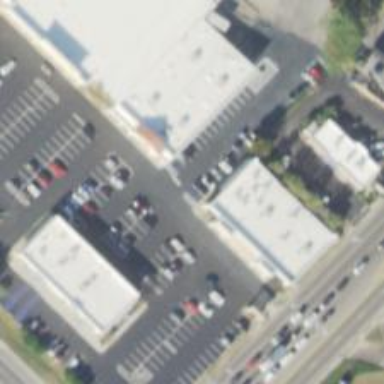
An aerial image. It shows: Parking space.